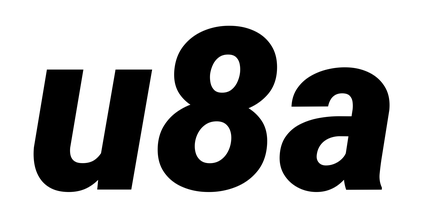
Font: Roboto-Italic_Black_Italic